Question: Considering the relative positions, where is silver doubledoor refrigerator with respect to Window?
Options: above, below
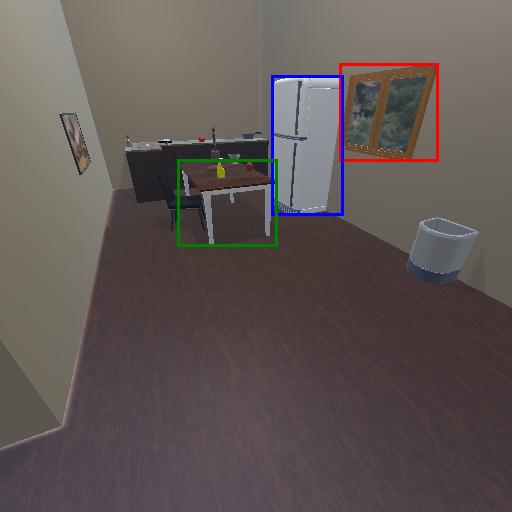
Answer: above